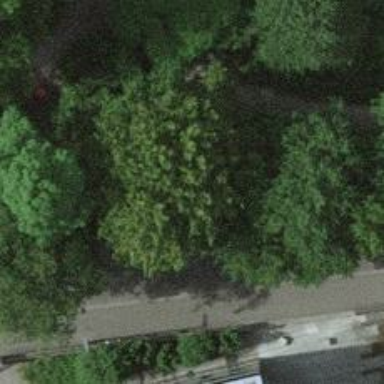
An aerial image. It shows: Garden with deciduous broadleaved trees.